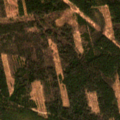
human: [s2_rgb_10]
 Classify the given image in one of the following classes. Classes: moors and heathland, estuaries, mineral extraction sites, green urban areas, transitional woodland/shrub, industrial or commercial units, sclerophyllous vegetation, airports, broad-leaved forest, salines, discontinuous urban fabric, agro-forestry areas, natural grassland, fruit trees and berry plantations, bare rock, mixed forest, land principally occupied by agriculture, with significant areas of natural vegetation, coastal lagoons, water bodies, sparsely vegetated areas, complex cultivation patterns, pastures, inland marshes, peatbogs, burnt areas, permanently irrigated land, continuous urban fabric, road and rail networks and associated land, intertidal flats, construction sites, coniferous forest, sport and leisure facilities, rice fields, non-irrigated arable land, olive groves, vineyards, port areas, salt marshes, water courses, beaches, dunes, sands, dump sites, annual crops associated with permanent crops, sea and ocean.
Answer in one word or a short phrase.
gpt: broad-leaved forest, coniferous forest, mixed forest